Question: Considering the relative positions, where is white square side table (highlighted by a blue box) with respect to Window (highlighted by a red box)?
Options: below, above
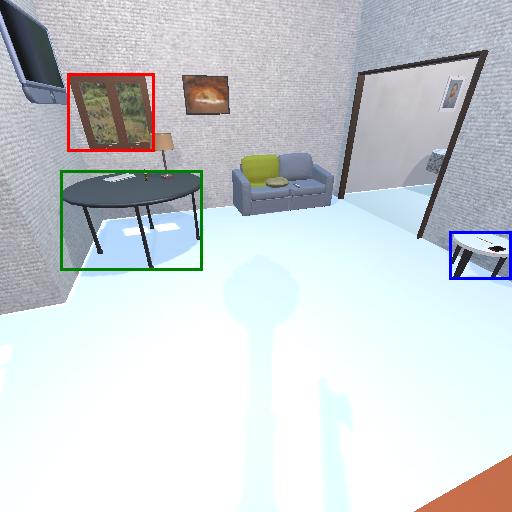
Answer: below